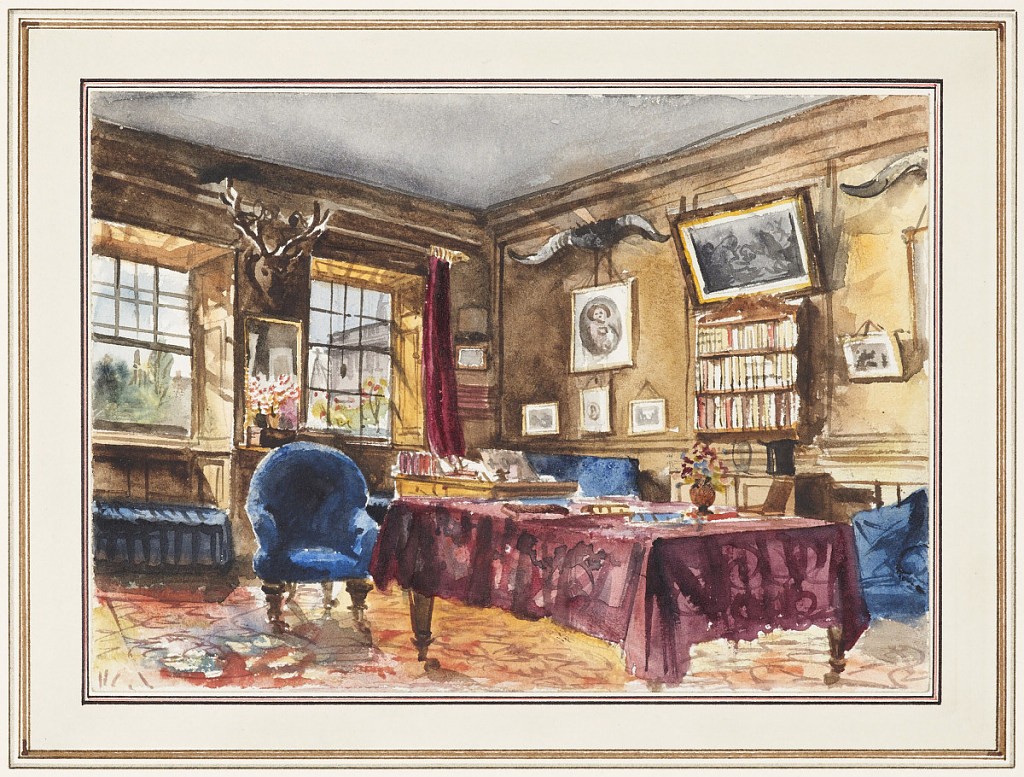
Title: Pynson Wilmot Bennitt's Room, Trinity College, Oxford
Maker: Arthur Frederick Payne, English
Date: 1857
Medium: Brush and watercolor, white gouache, graphite on paper
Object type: Drawing
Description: The gentleman's study in this view is dominated by a large rectangular table covered by a wine-colored cloth. The desk in the far right corner is placed at a window to catch the light. A stag's head is mounted on the wall between the windows, while elk horns, pictures and a book shelf hang on the wall to the right. Blue tufted furniture, a patterned carpet and vases of flowers, all omnipresent elements of the Victorian period, are featured here.